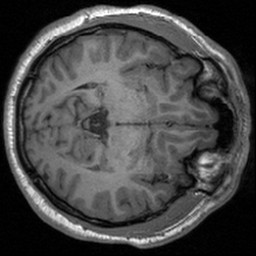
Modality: T1w
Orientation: axial
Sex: male
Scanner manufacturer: siemens
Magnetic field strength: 3 T
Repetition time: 1.9 s
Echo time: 0.00226 s